Question: I'm trying to execute next SQL statement (SQL Server 2008 Profile)
'''
DECLARE @fun int;
SET @fun = 40;
select cast(@fun as varchar(10)) + 'hello'
'''
and SQLFiddle gives me the error: 'Must declare the scalar variable @fun'
Where I'm wrong?

<URL>
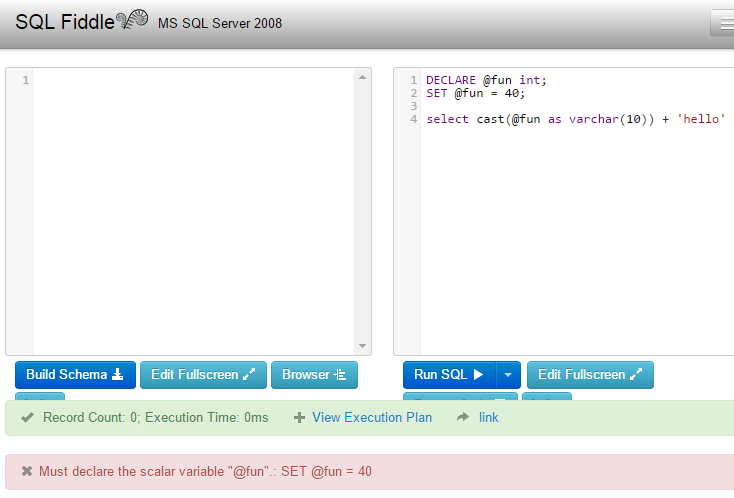
Answer: I think the semicolons are introducing the problem here.
As described here: <URL>, the problem arises when the statements are executed individually instead of as a "unit", and the semicolons seem to trigger that.
When I remove the semicolons from your statement, it works: <URL>